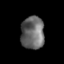
Tissue: lung
Cell type: Epithelial cells
Senescence score: 0.1959
Nuclear area (px): 751
Mean DAPI intensity: 104.422